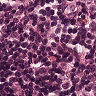
Metastatic tissue present: no